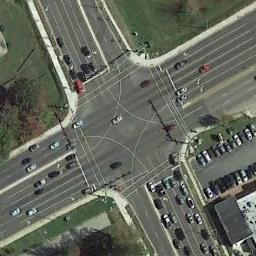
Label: intersection